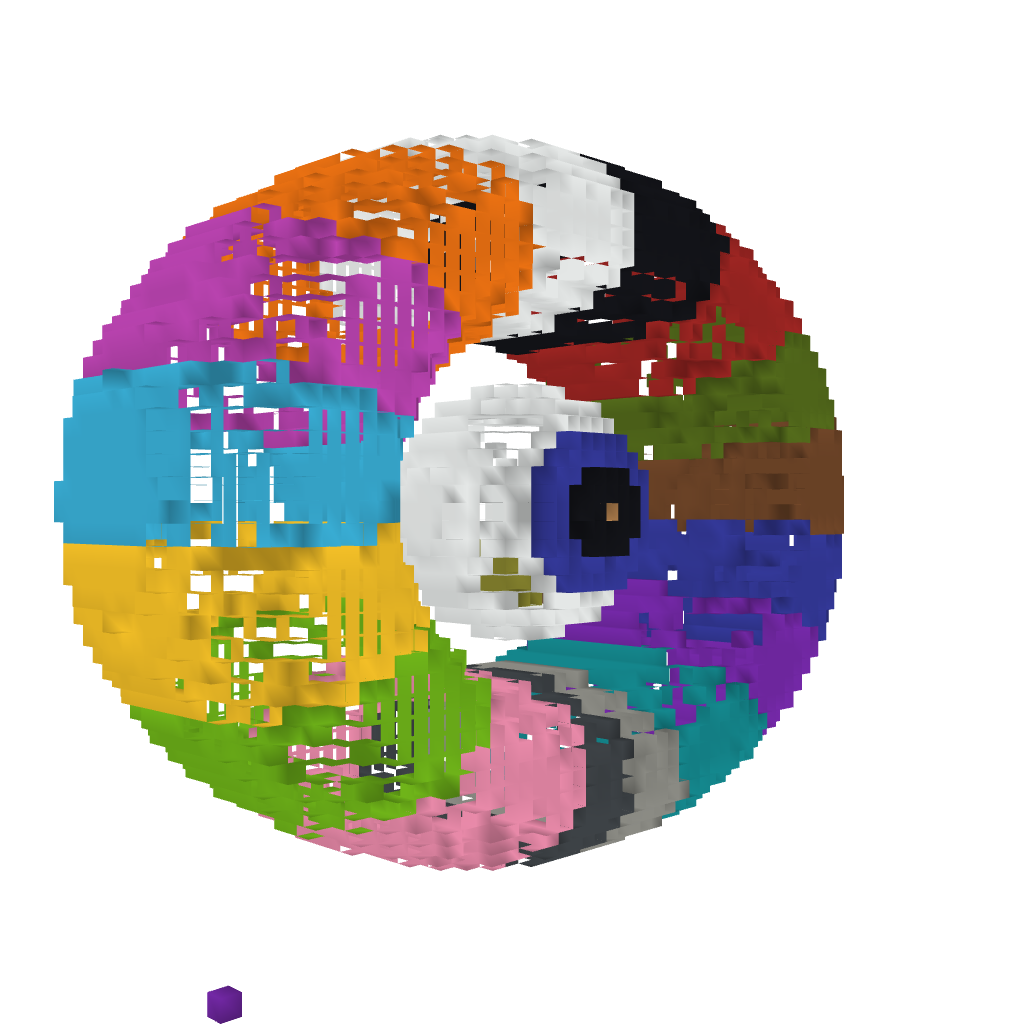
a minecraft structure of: Colored Eye